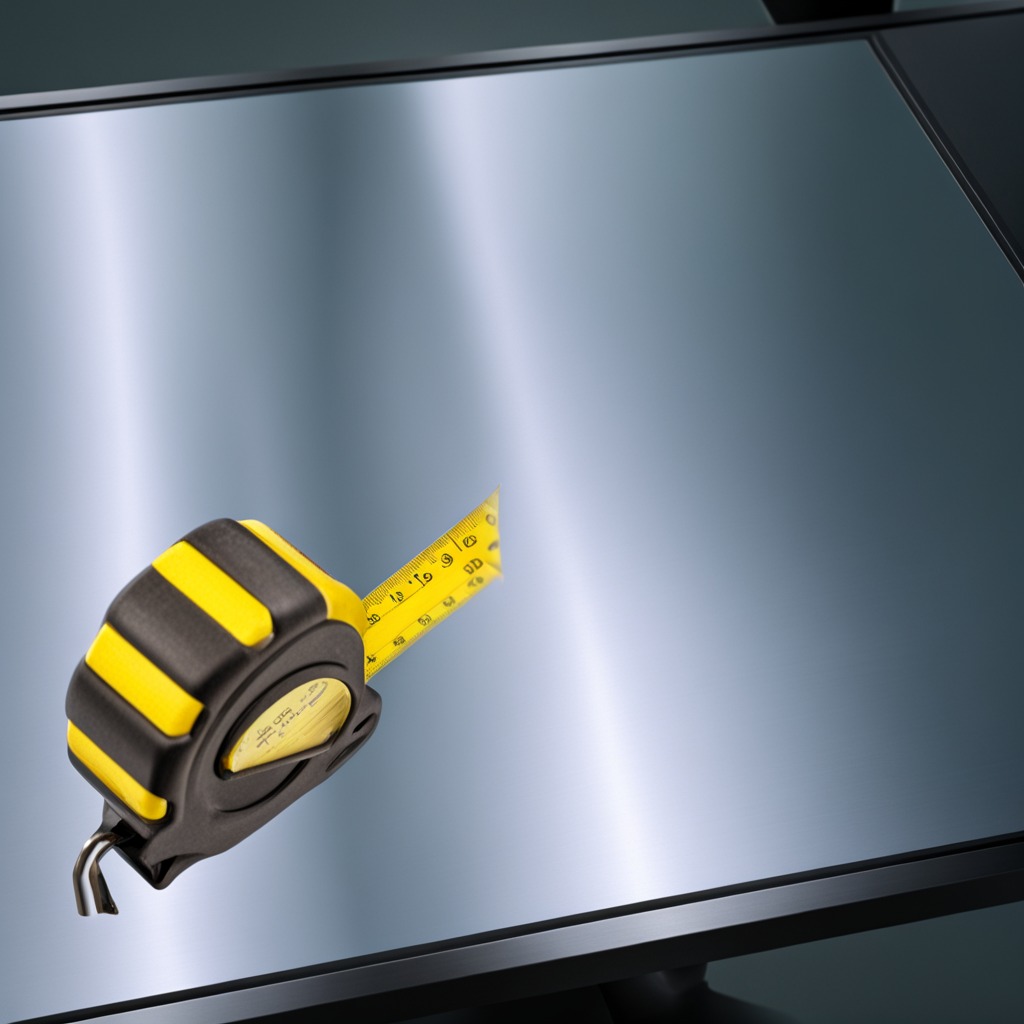
A measuring tape is lying on the metal table.